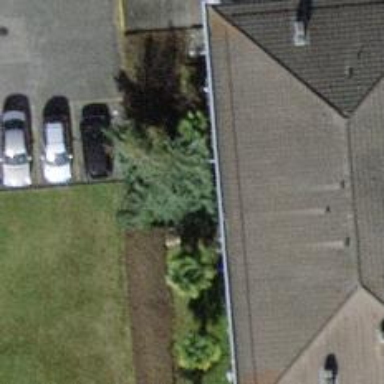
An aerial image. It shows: Urban tree with evergreen needle-leaved foliage.